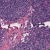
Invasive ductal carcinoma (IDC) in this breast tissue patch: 0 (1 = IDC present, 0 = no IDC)